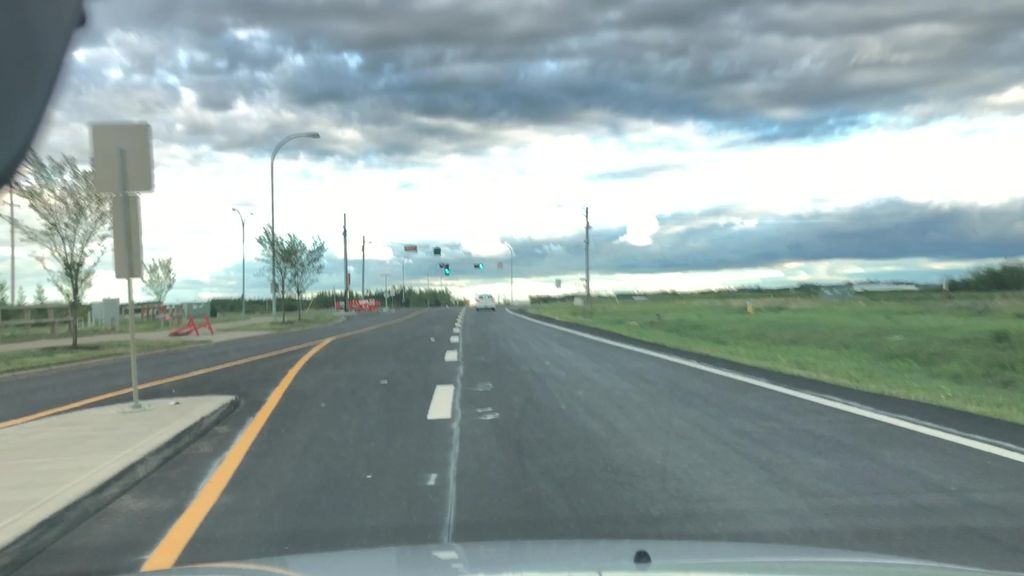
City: edmonton